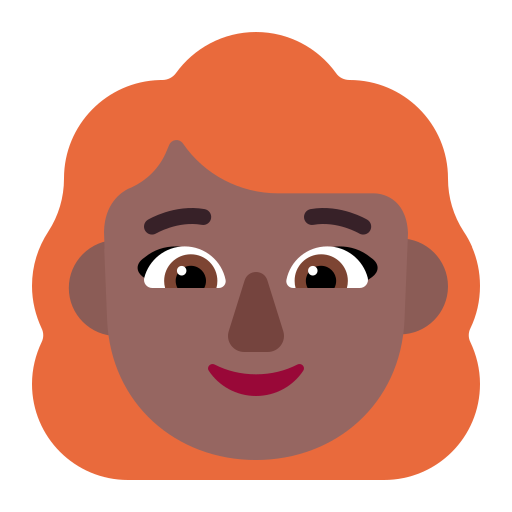
woman red hair flat  dark